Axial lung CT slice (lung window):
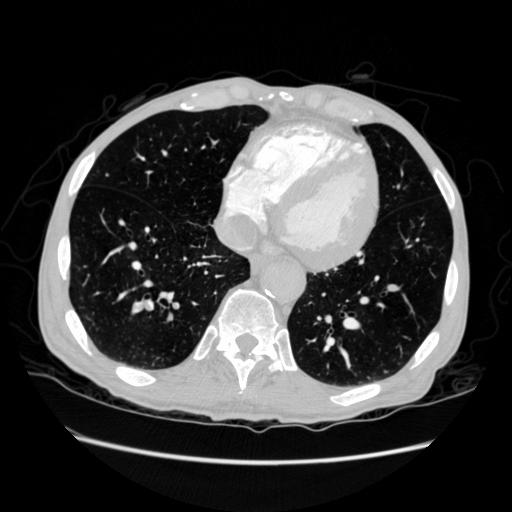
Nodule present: no